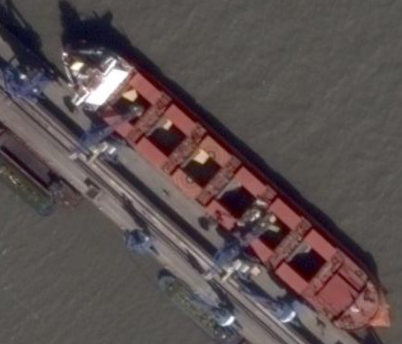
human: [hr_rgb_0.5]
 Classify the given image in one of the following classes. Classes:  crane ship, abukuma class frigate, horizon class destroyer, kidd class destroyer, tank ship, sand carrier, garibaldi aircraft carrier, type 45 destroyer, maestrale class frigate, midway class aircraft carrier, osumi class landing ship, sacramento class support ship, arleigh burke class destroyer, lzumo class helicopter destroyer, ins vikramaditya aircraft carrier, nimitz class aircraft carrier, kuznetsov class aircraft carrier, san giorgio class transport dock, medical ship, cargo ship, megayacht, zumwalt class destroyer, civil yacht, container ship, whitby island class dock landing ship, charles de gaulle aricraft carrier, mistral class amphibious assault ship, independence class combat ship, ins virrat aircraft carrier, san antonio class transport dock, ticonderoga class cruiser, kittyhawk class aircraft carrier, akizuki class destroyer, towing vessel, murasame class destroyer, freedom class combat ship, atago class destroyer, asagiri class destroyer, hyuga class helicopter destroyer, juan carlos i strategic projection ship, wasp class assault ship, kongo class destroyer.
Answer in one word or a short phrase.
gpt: Cargo ship